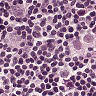
Metastatic tissue present: yes